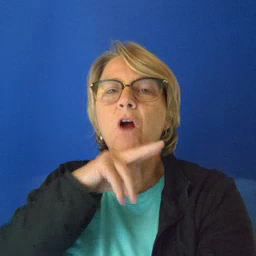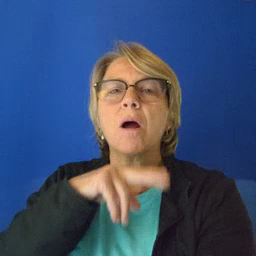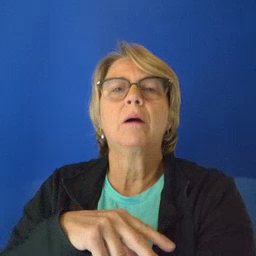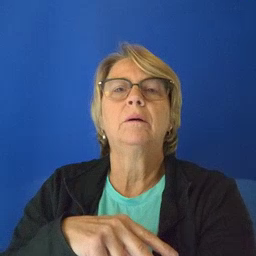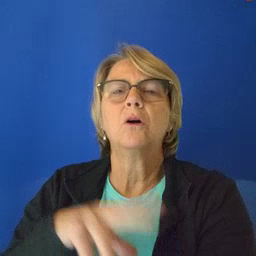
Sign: frog